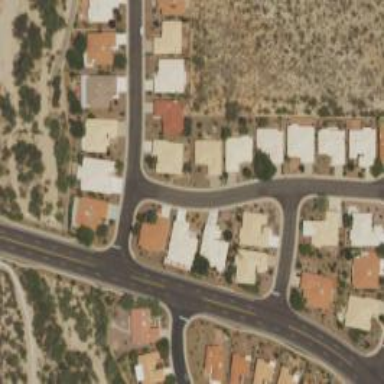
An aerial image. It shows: Residential road.